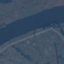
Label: River